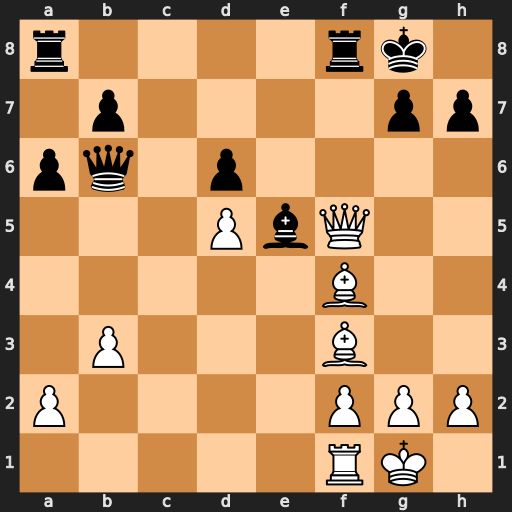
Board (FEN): r4rk1/1p4pp/pq1p4/3PbQ2/5B2/1P3B2/P4PPP/5RK1
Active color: w
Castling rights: -
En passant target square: -
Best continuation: Qe6+ Kh8 Bxe5 Rae8 Qxd6 Qxd6 Bxd6